Aerial crown-view tile of a tropical tree (Barro Colorado Island, Panama), acquired 20241112:
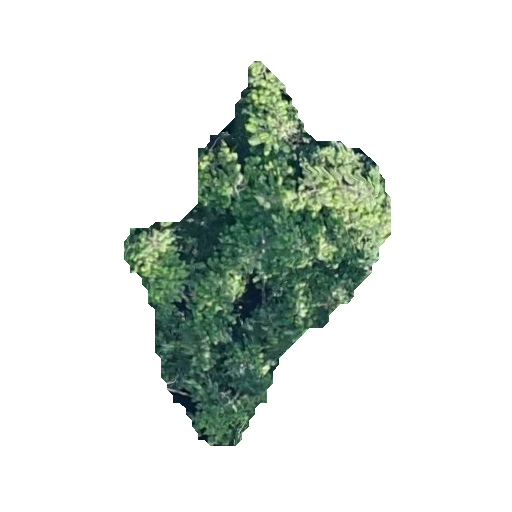
Species: Virola surinamensis
GBIF accepted scientific name: Virola surinamensis
Crown area: 82.546 m²